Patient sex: M
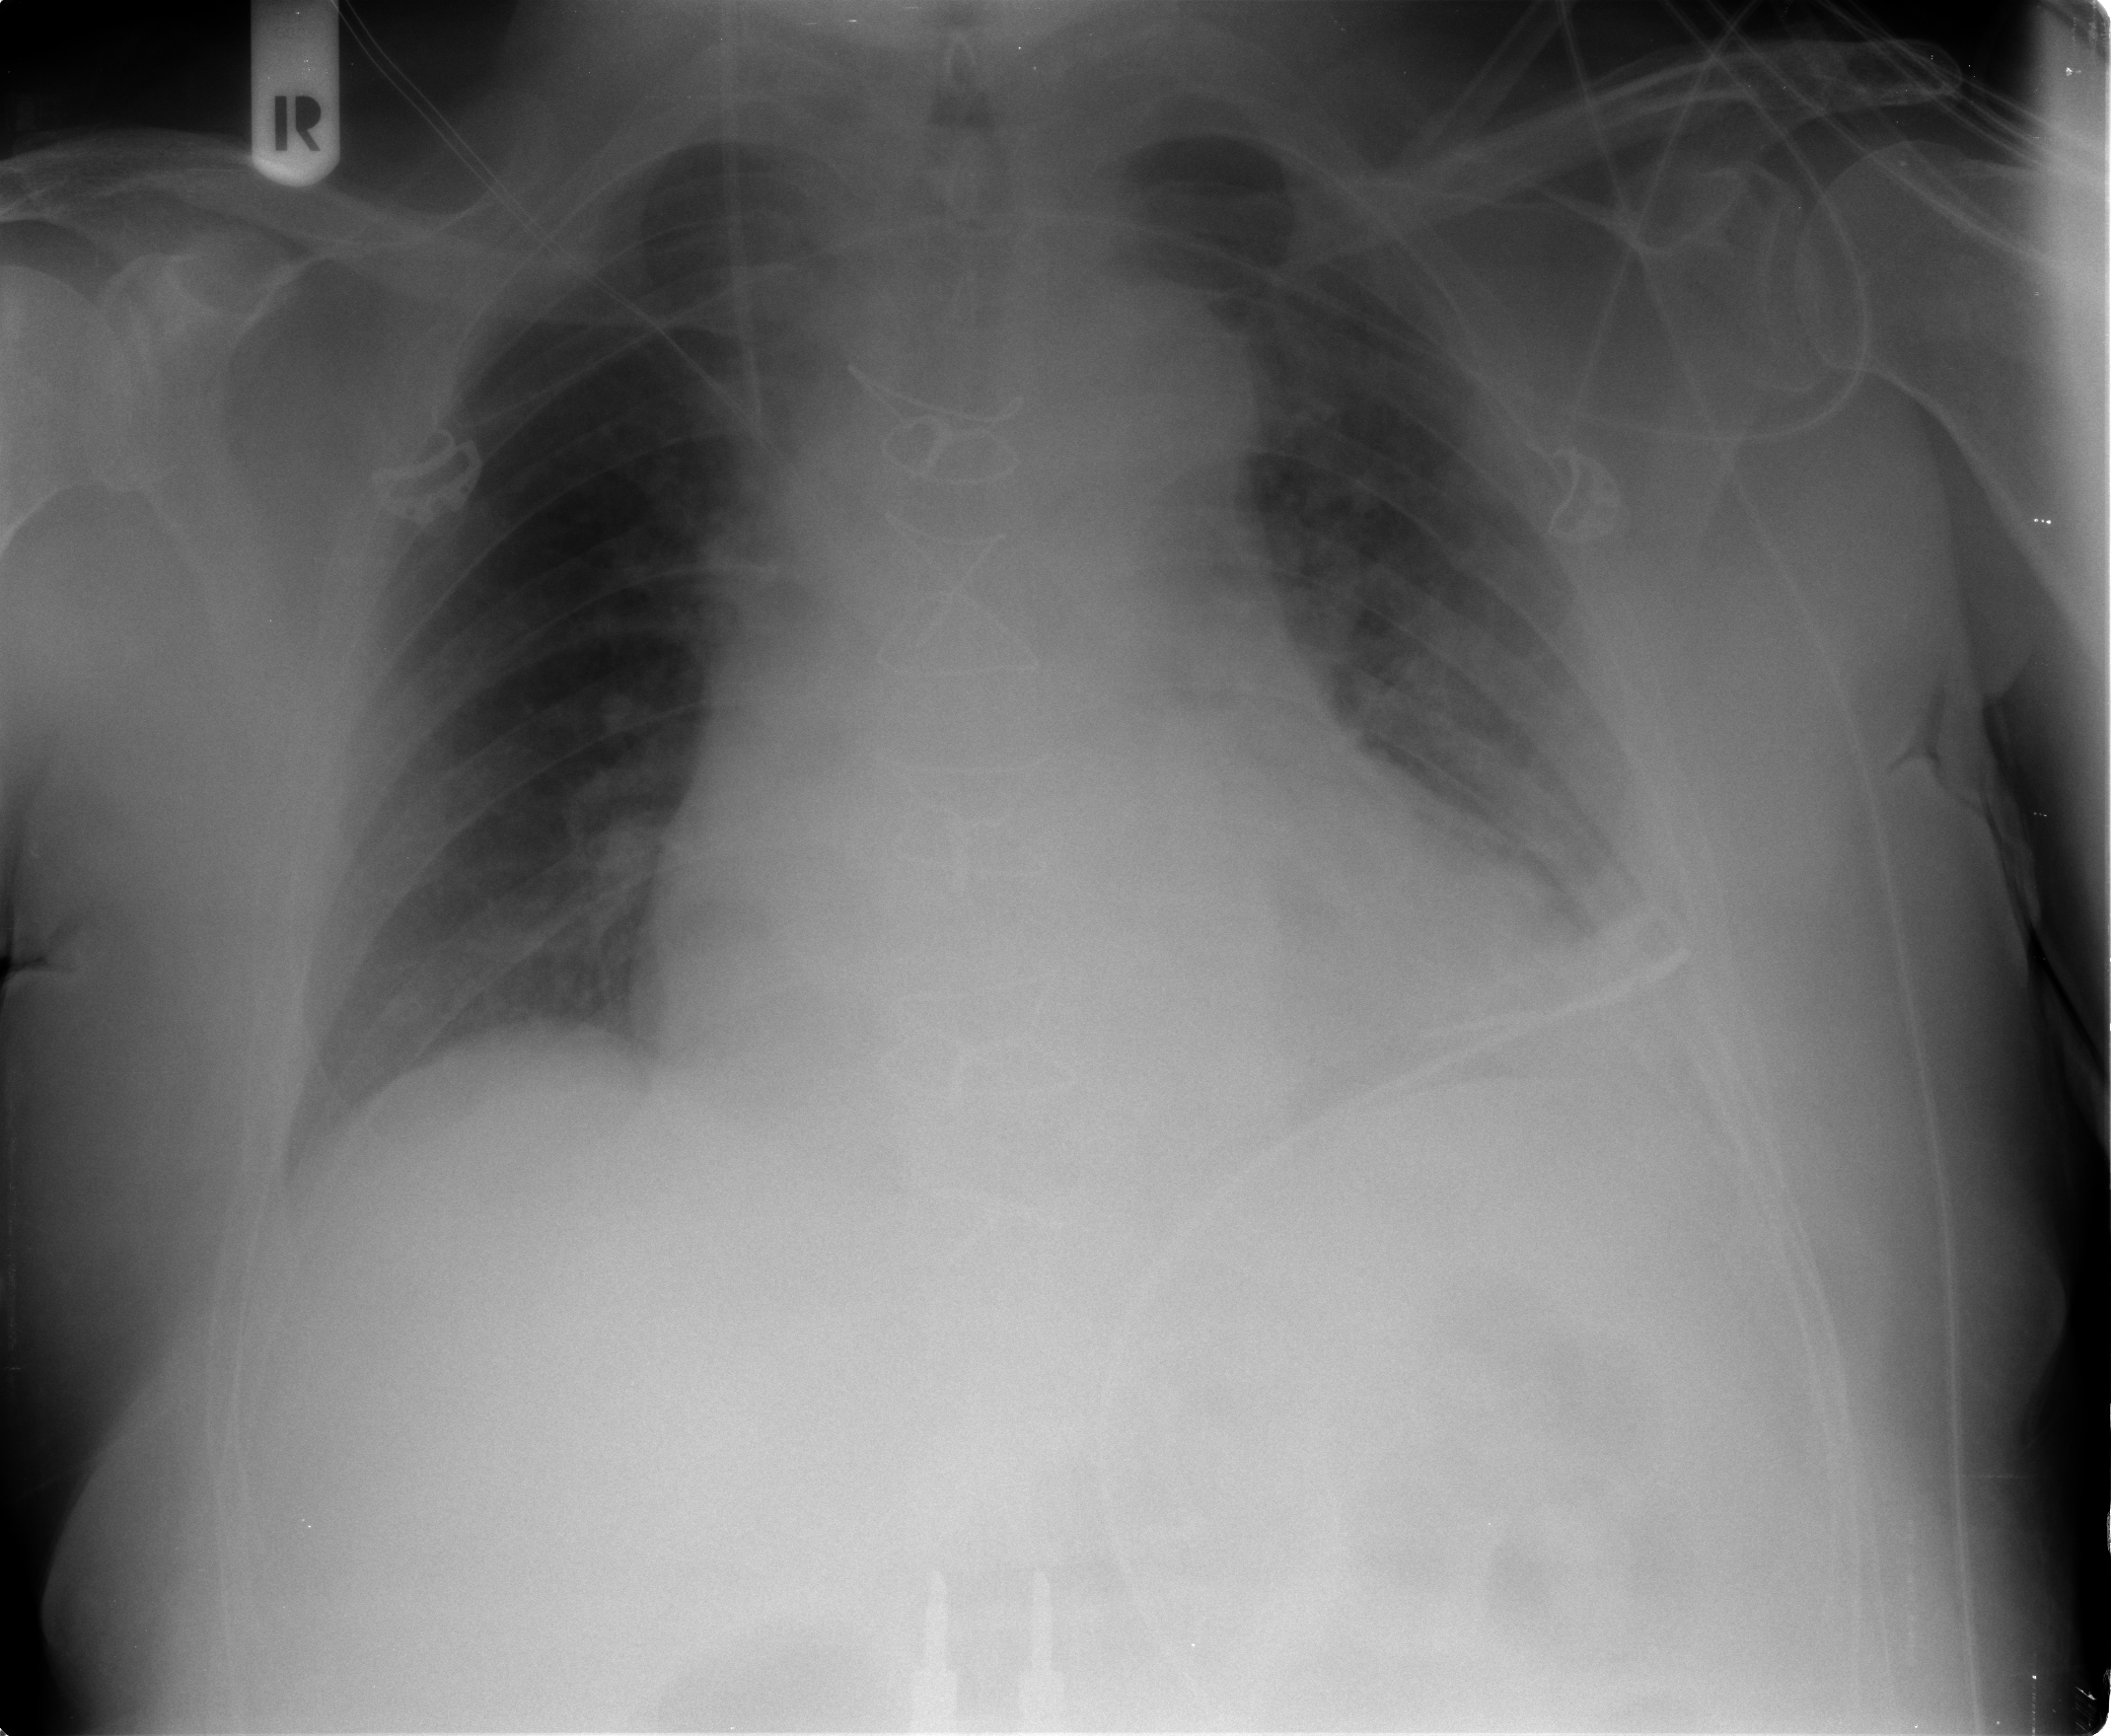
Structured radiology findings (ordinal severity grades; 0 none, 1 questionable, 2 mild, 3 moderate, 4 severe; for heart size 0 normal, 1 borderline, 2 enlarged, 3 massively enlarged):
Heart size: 2
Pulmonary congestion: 1
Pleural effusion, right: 0
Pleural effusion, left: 2
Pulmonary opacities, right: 0
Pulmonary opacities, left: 0
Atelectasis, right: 0
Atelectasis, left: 2